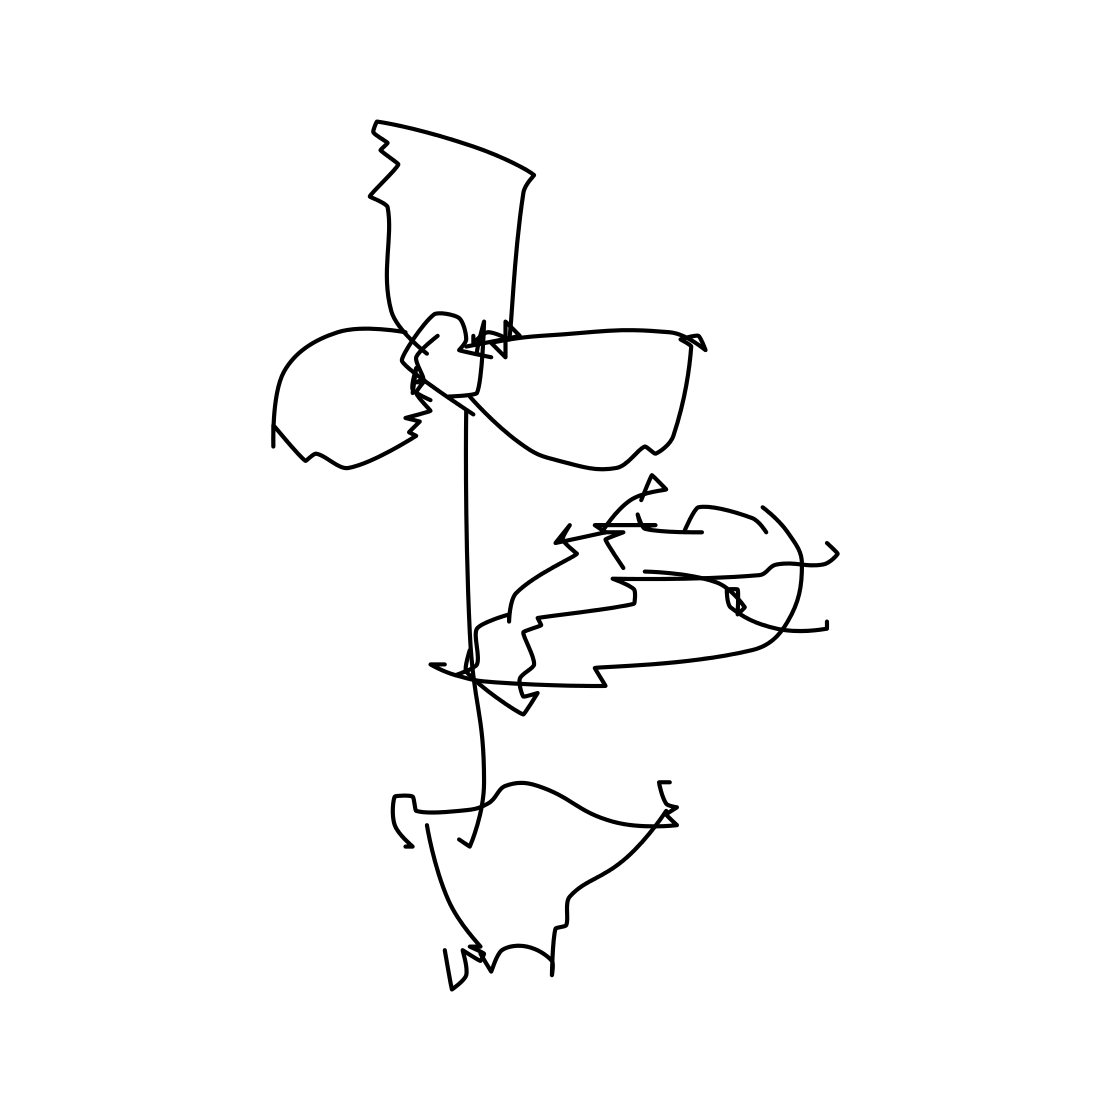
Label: blimp